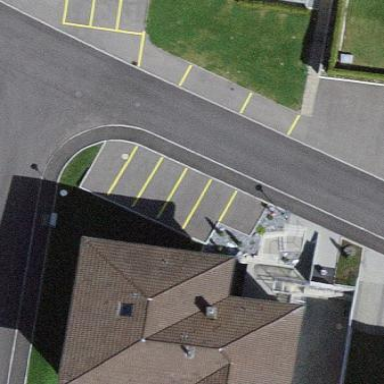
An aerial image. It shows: Street-side parking area.